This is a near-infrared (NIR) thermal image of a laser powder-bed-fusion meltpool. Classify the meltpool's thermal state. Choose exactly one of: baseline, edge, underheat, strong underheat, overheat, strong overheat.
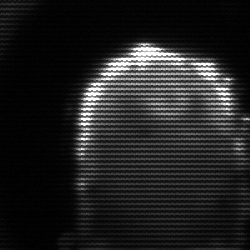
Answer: baseline